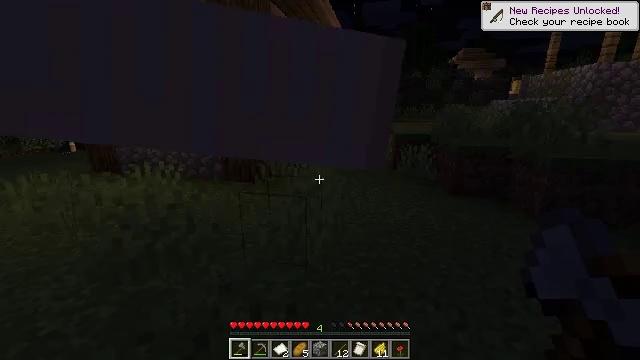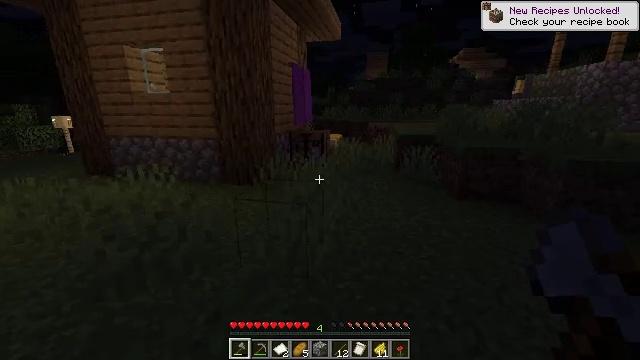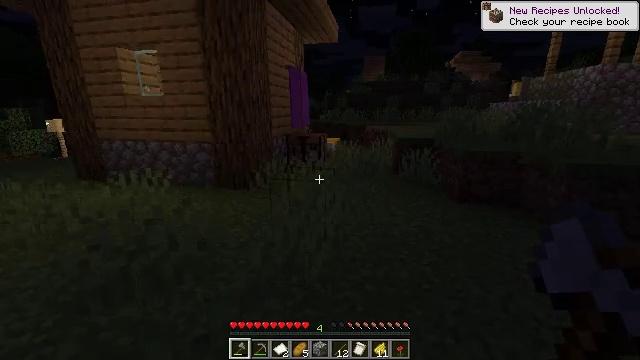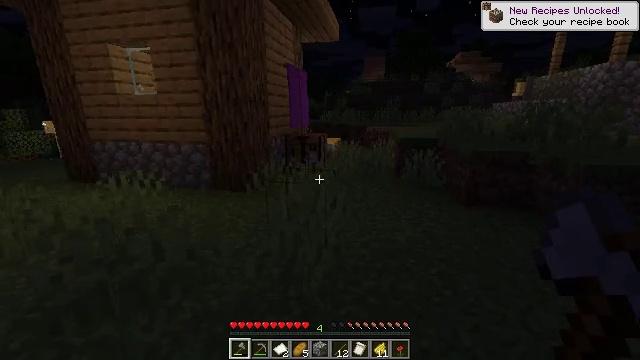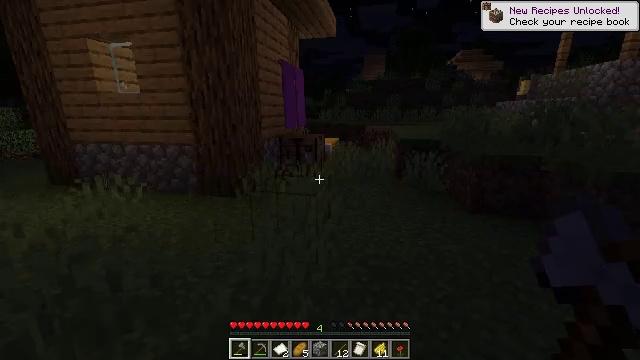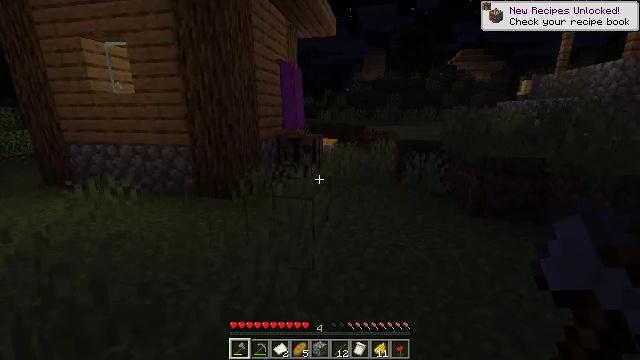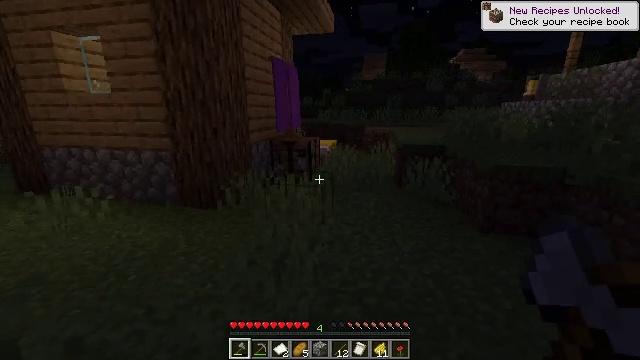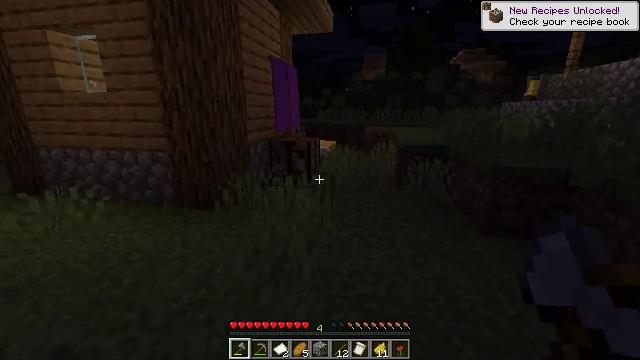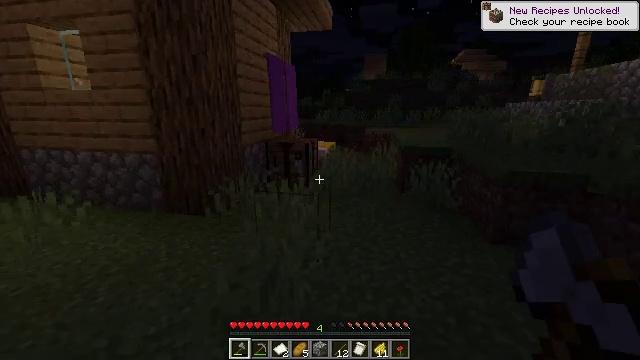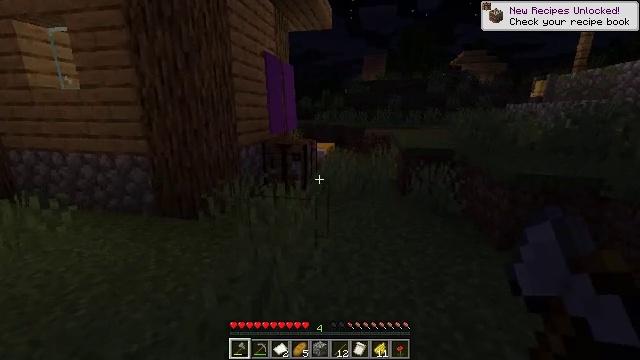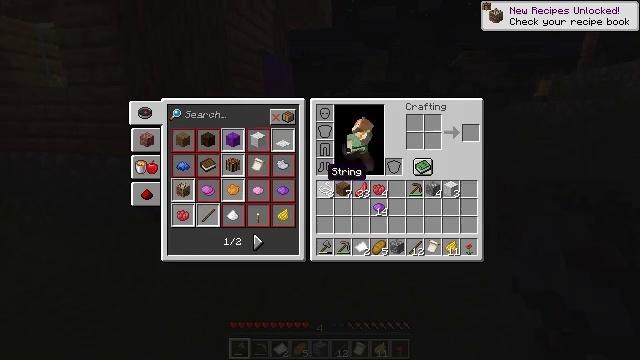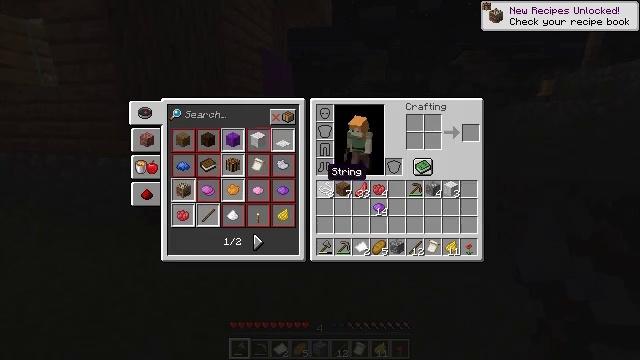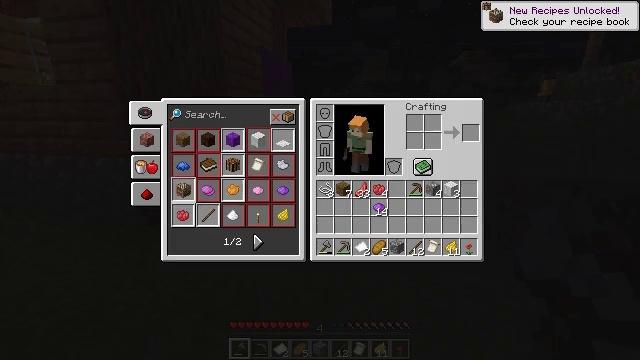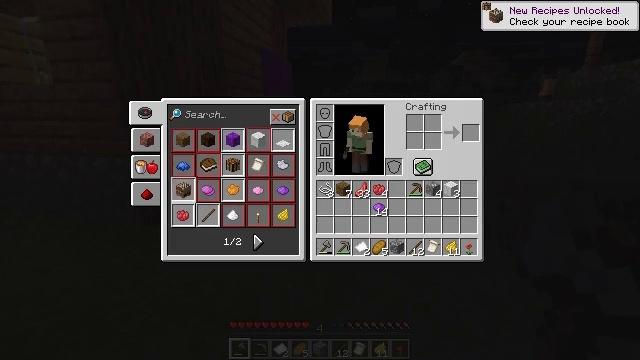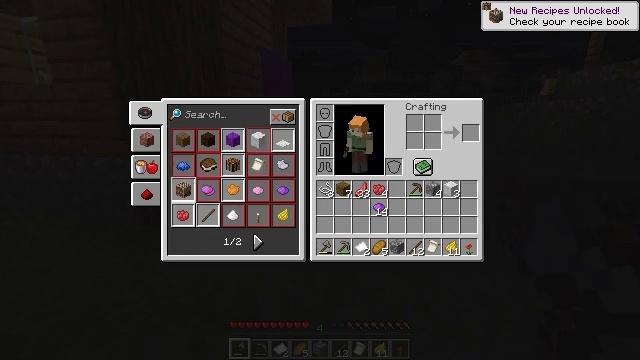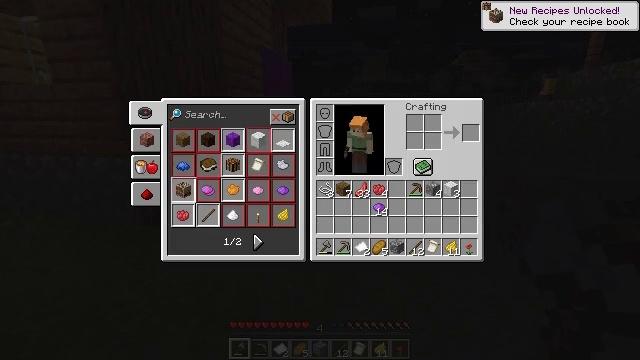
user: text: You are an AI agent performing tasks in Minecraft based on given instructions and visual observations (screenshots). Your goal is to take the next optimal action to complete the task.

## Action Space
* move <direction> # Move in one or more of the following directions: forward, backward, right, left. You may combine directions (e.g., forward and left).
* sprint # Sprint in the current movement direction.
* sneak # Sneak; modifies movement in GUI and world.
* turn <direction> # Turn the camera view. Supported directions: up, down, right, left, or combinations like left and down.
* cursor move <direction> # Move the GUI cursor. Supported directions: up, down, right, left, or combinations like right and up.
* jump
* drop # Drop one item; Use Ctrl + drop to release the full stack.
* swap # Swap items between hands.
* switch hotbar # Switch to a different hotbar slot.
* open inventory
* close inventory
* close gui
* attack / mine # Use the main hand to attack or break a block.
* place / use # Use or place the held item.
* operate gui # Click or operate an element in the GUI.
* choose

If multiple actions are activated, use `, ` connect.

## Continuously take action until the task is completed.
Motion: motion action
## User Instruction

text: Craft a loom.
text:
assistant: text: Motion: move forward
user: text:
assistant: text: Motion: move forward
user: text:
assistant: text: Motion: move forward
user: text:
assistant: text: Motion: move forward
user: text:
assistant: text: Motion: move forward
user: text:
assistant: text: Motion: move forward
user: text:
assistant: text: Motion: move forward
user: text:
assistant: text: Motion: move forward
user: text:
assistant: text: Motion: move forward
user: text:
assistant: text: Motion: move forward, open inventory
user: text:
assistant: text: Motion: move forward, open inventory
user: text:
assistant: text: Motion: open inventory
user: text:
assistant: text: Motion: no_op
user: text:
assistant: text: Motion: cursor move right
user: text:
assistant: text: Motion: cursor move right
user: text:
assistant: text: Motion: cursor move right
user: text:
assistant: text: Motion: cursor move right
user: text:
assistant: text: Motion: cursor move right
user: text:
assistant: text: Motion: cursor move right
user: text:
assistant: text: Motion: no_op
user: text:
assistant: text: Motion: no_op
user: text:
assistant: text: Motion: no_op
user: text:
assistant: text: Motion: no_op
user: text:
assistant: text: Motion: no_op
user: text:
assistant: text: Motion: no_op
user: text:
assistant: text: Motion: no_op
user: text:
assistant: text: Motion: no_op
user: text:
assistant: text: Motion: no_op
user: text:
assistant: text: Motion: no_op
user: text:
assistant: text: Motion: no_op